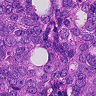
Metastatic tissue present: yes